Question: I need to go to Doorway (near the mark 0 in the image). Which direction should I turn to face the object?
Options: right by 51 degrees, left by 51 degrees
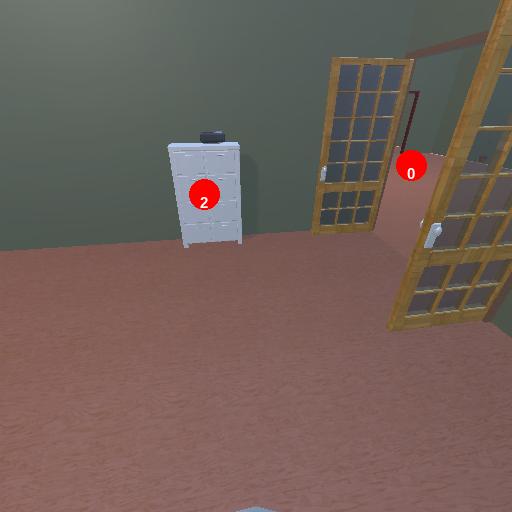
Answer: right by 51 degrees